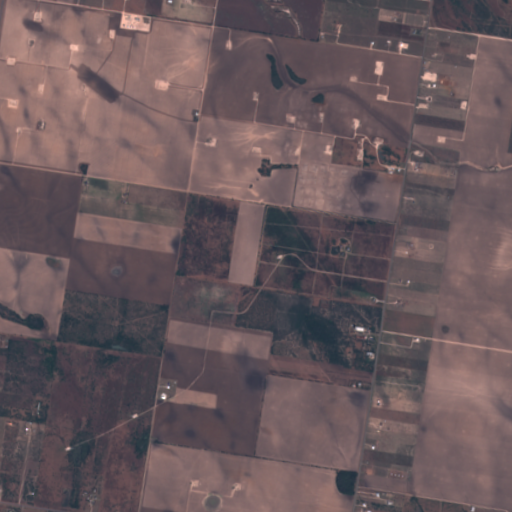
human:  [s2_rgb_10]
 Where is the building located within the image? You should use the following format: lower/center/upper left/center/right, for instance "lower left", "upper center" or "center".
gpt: There is no building in the image.